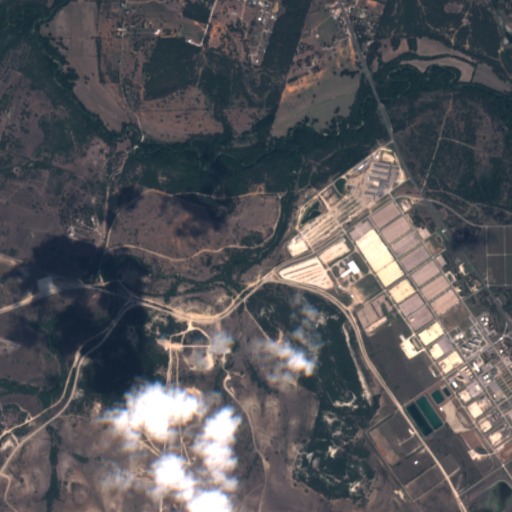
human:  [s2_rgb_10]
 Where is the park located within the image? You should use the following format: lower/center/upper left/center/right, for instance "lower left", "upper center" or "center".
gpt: The park is located in the lower right of the image.
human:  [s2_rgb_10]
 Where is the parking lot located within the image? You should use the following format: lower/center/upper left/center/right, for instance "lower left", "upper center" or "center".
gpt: The parking lot is located in the lower center of the image.
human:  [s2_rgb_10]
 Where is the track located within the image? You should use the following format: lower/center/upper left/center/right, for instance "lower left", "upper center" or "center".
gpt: The track is located in the lower right of the image.
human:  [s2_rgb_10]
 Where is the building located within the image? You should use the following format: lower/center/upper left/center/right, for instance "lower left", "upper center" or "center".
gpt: The building is located in the lower right of the image.
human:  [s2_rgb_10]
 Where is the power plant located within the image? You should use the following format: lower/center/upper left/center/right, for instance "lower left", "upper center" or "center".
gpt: There is no power plant in the image.